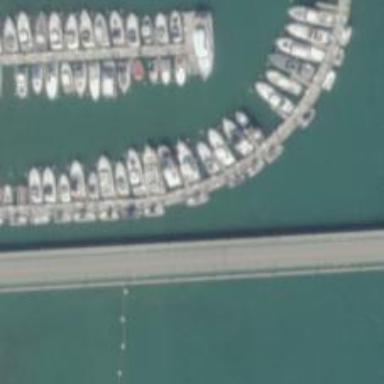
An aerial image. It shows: Man-made pier.